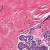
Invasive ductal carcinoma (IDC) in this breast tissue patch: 0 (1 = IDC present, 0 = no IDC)